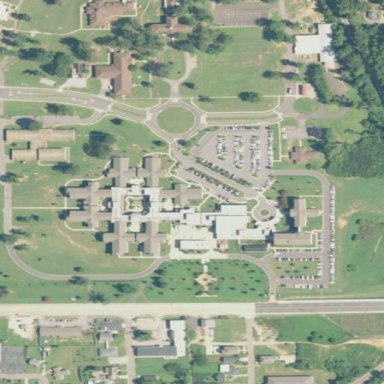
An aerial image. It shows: Hospital providing healthcare services.